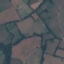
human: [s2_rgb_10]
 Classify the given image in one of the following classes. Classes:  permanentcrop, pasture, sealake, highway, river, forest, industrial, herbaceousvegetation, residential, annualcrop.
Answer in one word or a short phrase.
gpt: Pasture